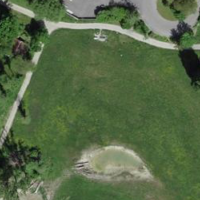
EUNIS habitat code: 25
Species observed at this site:
Certhia brachydactyla
Corvus corone
Podiceps cristatus
Cyanistes caeruleus
Fulica atra
Dendrocopos major
Sylvia atricapilla
Turdus merula
Phalacrocorax carbo
Phylloscopus collybita
Larus michahellis
Cygnus olor
Luscinia megarhynchos
Milvus migrans
Milvus milvus
Pica pica
Phoenicurus ochruros
Sitta europaea
Falco tinnunculus